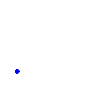
Particle: pion